Question: I have set File Encodings as UTF-8 in both office PC and Home PC for my projec E:\Android_Studio_Project\MyTest, and I backup the whole folder E:\Android_Studio_Project\MyTest to aa.zip as the project backup at office PC.
After I restore the latest aa.zip at my home PC, I find the File Encodings is reset default value GBK, I have to reset File Encodings for the project, why?
BTW, eclipse store all settings in .metadata folder, if I copy the .metadata folder to different PC, the all PC's eclipse have the same UI and settings. I don't know if Android Studio have a folder just like .metadata.
Note Import Settings file settings.jar can't do that.

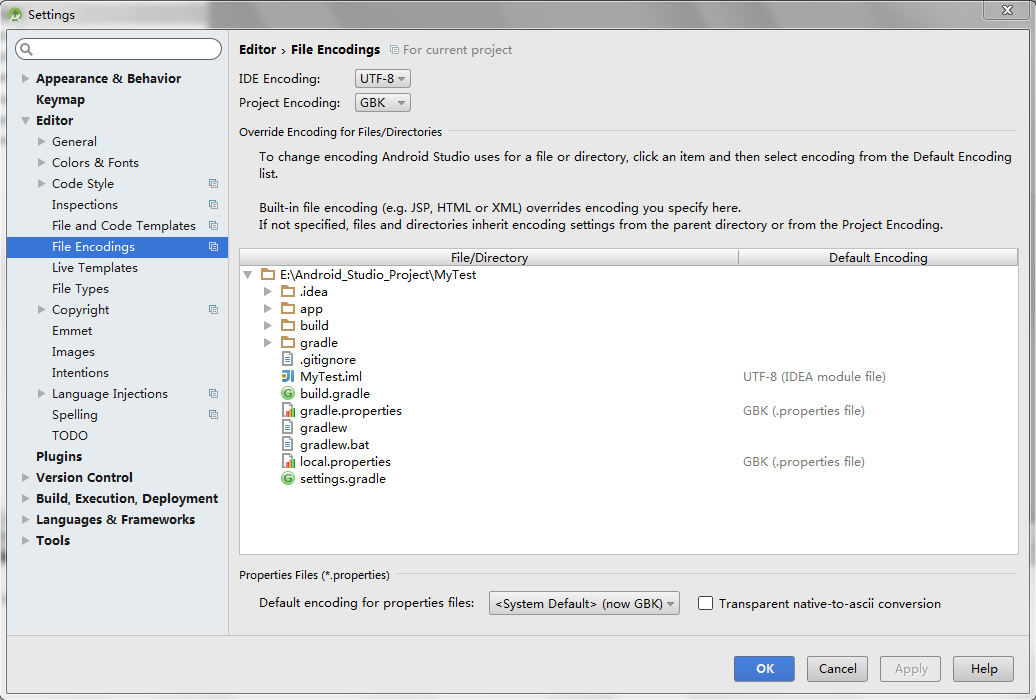
Answer: Try setting UTF-8 in all three places:
1. IDE Encoding (first combobox on your screenshot)
2. Project Encoding (second combobox on your screenshot)
3. Gradle build files android { ... compileOptions { encoding "UTF-8" sourceCompatibility JavaVersion.VERSION_1_7 targetCompatibility JavaVersion.VERSION_1_7 } }